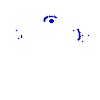
Particle: proton